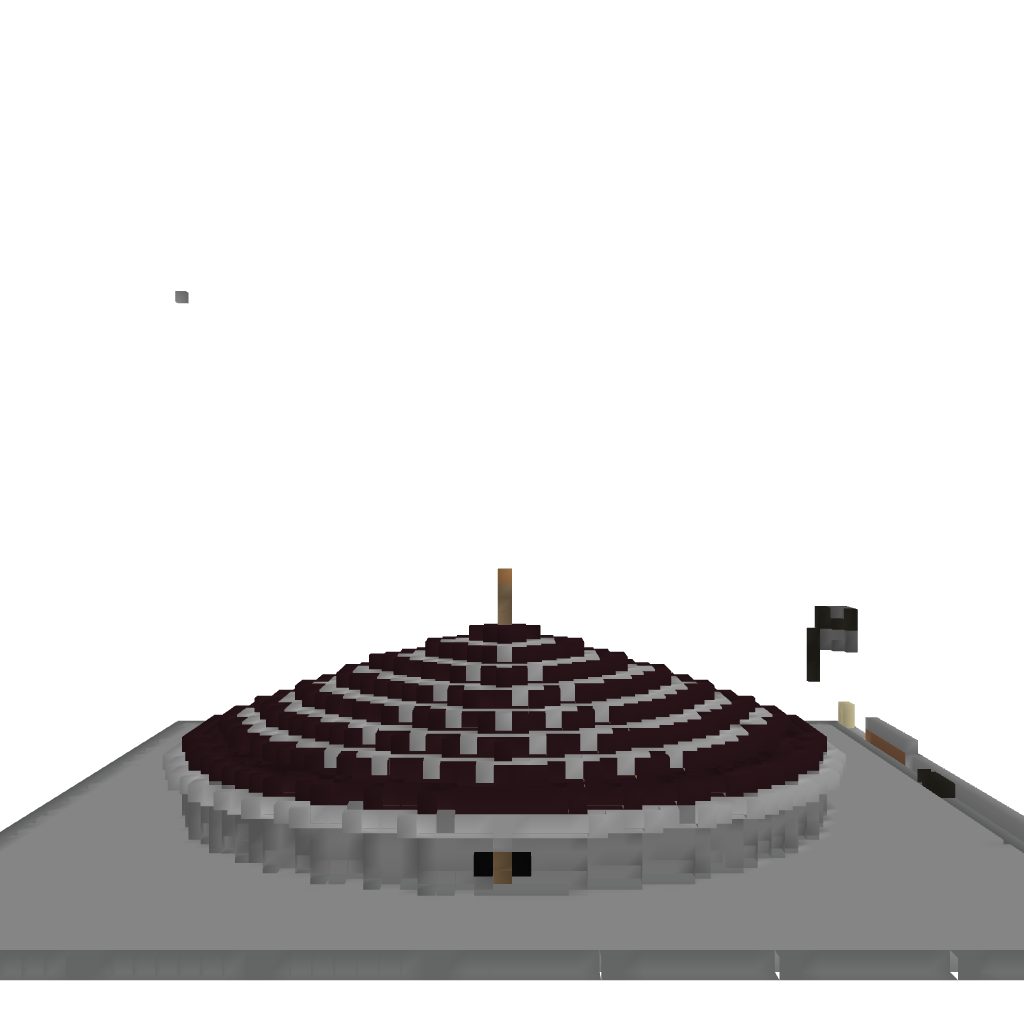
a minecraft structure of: Simple Maze